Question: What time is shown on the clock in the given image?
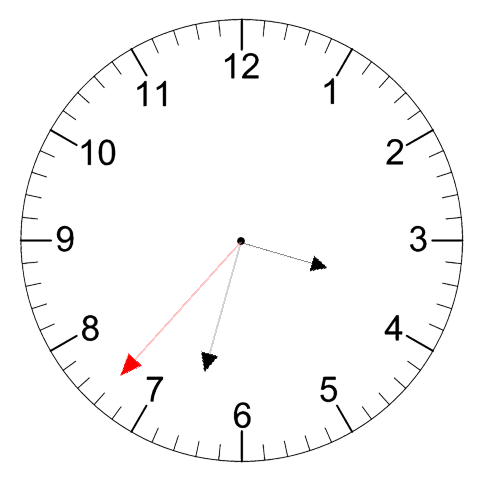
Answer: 03:32:37